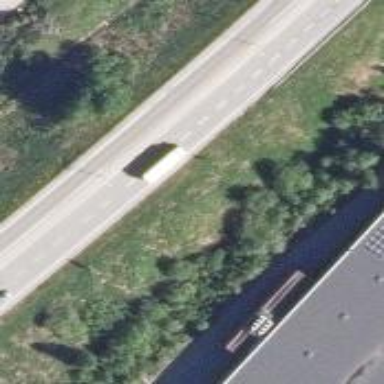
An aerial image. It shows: Asphalt trunk link motorroad.